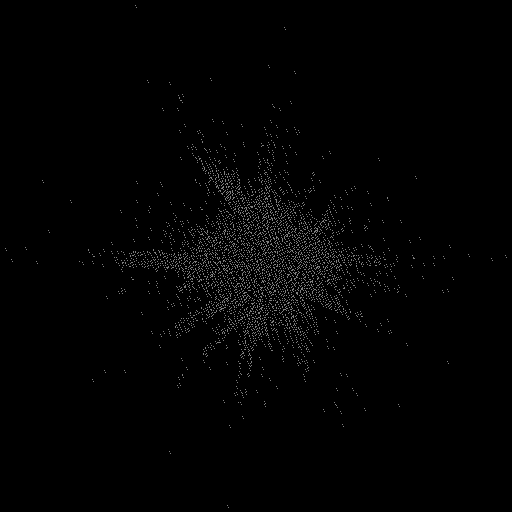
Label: star